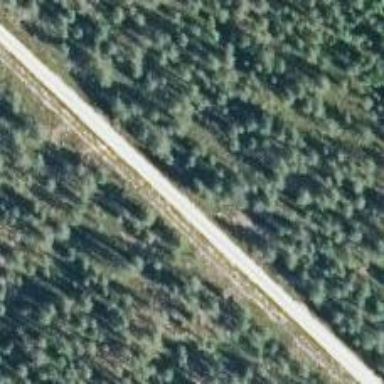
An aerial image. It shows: Unclassified road.